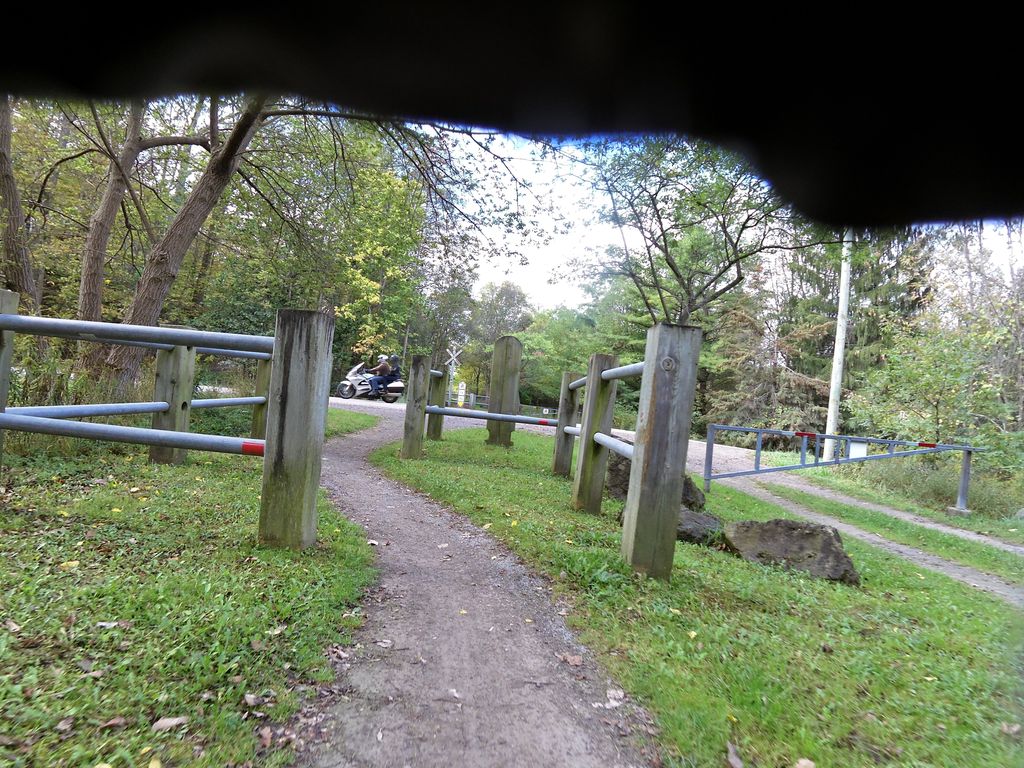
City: hamilton